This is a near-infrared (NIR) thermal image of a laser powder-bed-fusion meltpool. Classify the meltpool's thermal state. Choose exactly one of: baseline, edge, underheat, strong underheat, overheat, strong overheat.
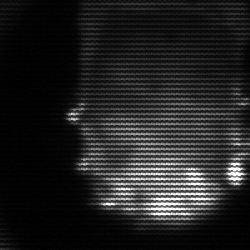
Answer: baseline